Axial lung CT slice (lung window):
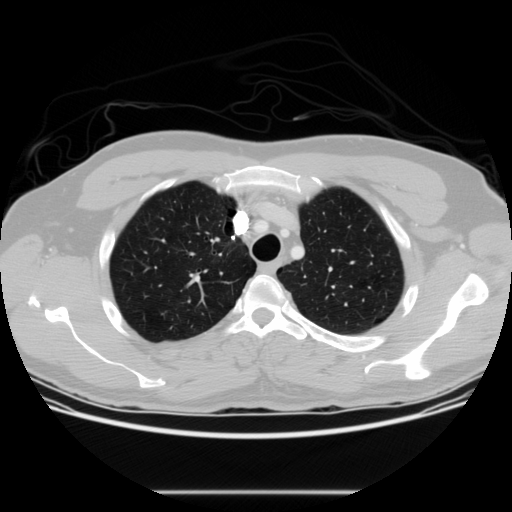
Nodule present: no